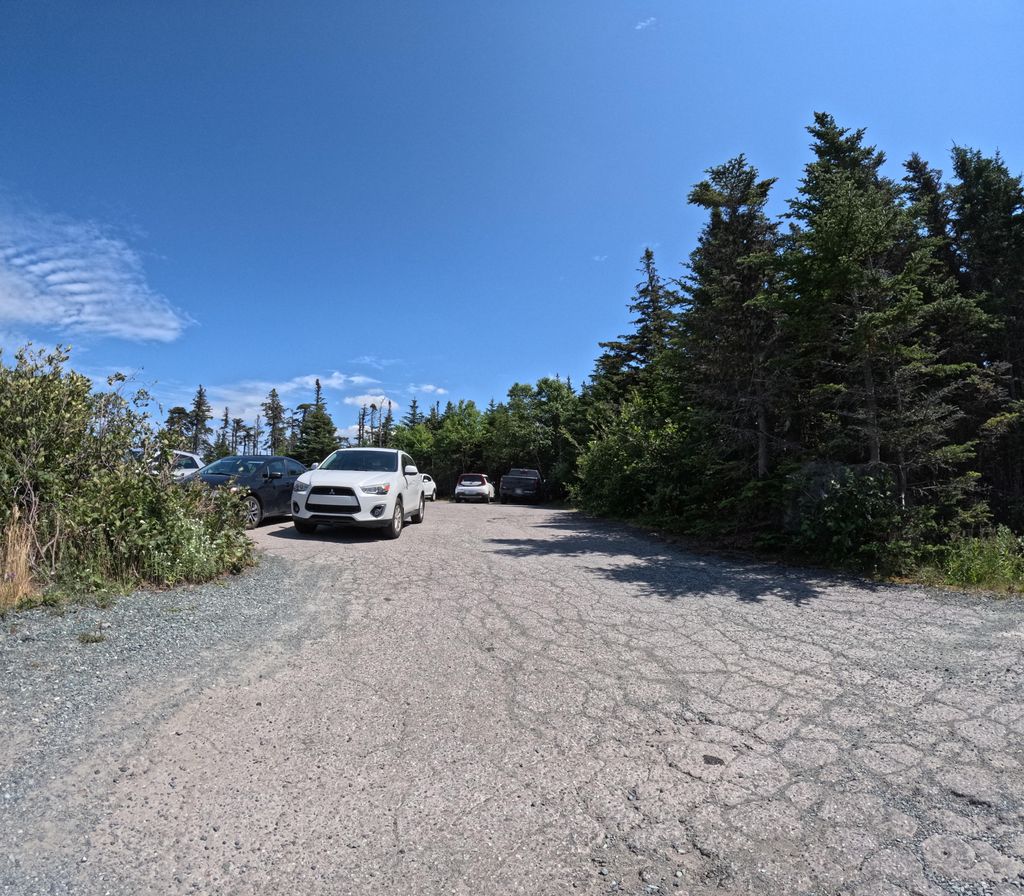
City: st_johns